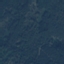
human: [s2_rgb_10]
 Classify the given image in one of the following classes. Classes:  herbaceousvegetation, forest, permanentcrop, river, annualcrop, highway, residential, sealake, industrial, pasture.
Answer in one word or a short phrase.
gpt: Forest